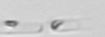
Label: Skeletonema